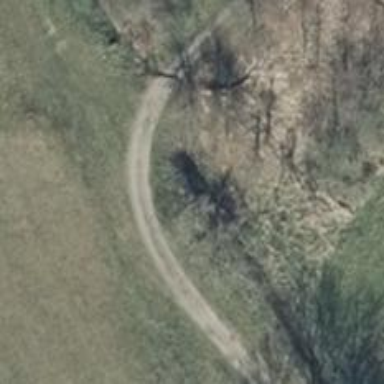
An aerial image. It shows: Gravel track with Grade 3 quality.